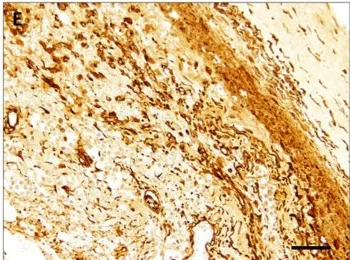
Spinal cord, cat. Positive vimentin reaction is mainly restricted to tumor:associated vasculature (E).
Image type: pathology (immunostaining)